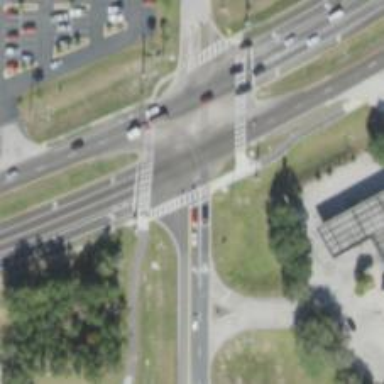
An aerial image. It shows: Marked crossing on cycleway road.